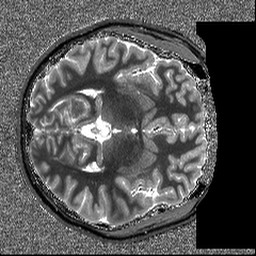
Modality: T1map
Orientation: axial
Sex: male